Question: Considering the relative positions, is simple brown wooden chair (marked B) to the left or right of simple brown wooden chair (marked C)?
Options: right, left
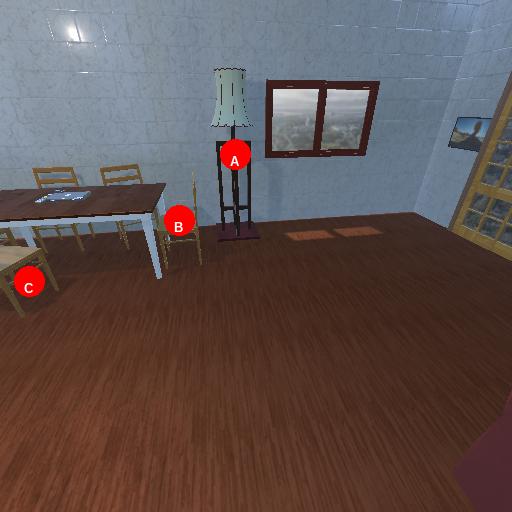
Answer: right